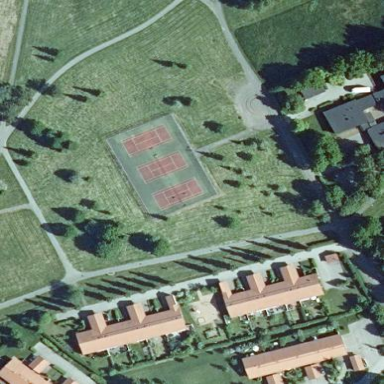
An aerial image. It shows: Tennis court with tartan surface.